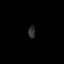
Tissue: prostate
Cell type: T cells
Senescence score: 0.3089
Nuclear area (px): 82
Mean DAPI intensity: 46.622